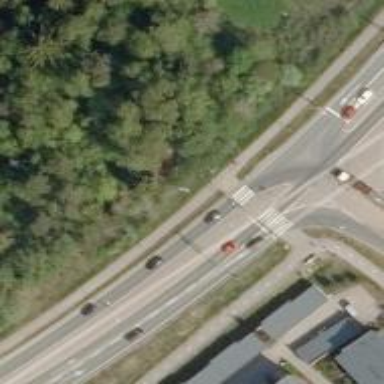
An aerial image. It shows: Asphalt surface with crossing for both pedestrians and cyclists.